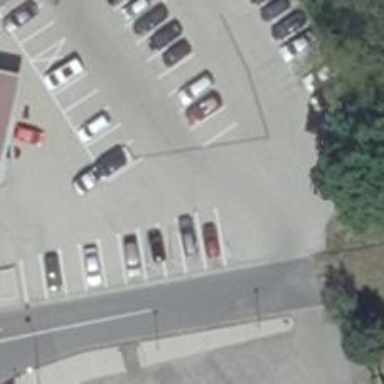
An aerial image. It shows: Road serving as parking aisle.